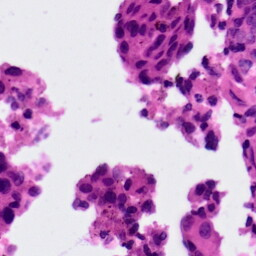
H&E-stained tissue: Ovarian